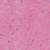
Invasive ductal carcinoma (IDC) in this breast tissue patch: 0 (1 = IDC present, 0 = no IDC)